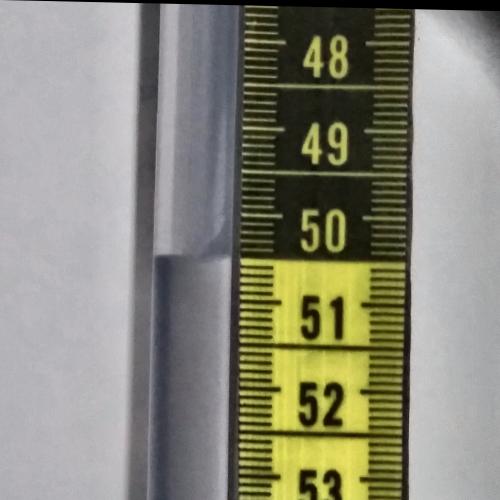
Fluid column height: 50.5 cm